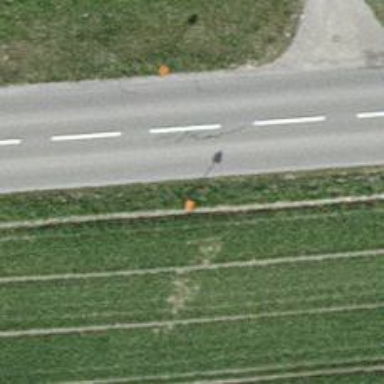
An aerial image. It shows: Orange aerial marker.